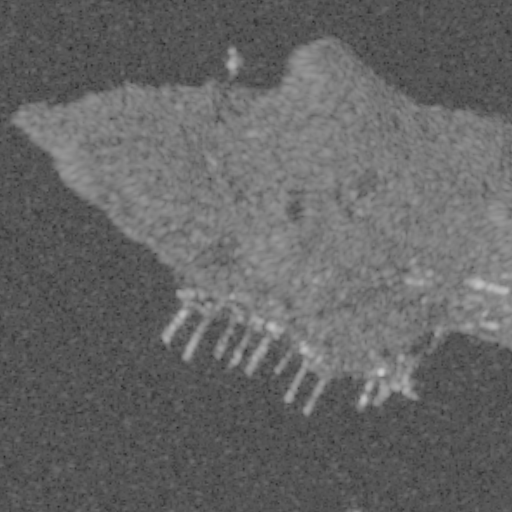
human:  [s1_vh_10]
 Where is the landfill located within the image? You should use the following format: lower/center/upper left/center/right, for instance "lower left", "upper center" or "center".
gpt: The landfill is located in the lower right of the image.
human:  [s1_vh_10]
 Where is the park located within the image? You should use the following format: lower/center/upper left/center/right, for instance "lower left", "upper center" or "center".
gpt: The park is located in the center right of the image.
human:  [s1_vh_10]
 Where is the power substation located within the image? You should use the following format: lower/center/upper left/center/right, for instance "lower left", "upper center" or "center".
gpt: The power substation is located in the center right of the image.
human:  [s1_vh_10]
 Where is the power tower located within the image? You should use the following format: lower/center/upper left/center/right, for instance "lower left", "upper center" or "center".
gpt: The power tower is located in the center right of the image.
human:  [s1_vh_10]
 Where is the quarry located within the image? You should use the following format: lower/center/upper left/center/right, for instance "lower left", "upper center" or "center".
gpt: There is no quarry in the image.

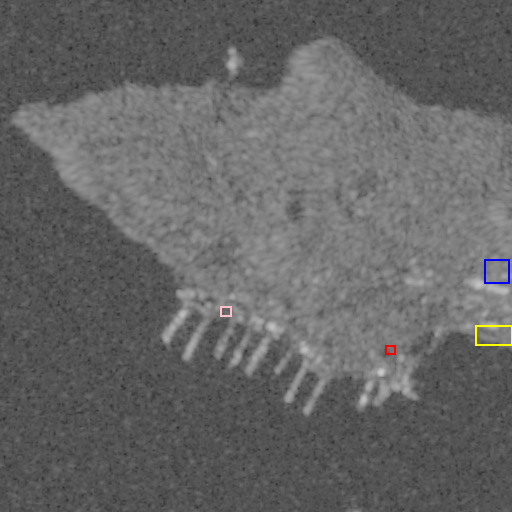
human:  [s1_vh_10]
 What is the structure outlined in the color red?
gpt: The structure outlined in red is a landfill.
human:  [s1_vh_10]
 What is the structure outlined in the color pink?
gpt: The structure outlined in pink is a park.
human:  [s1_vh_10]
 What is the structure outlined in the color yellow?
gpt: The structure outlined in yellow is a parking lot.
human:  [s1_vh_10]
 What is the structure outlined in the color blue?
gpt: The structure outlined in blue is a power substation.
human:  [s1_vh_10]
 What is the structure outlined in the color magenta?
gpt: There is no magenta outline.